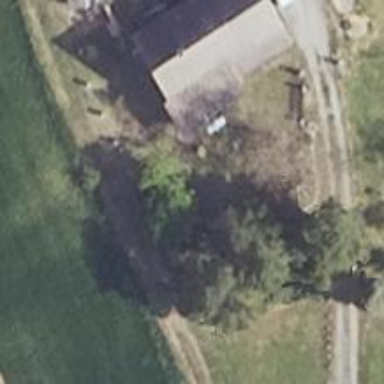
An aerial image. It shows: Deciduous broadleaved tree.